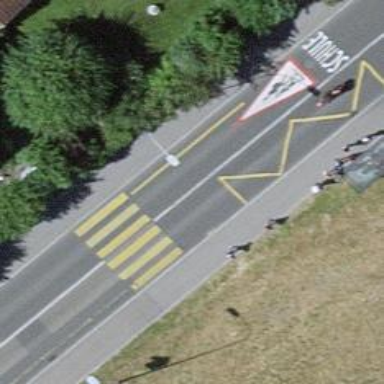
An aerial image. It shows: Tertiary road with asphalt surface. It has separate cycle lane and sidewalks on both sides.